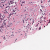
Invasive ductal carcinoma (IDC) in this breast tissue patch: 1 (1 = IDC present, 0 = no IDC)